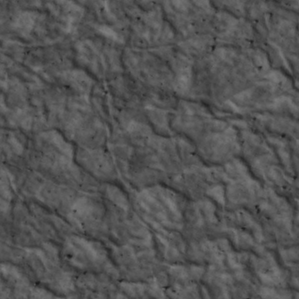
Label: non_frost